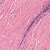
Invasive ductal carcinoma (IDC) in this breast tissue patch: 0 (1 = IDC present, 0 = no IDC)